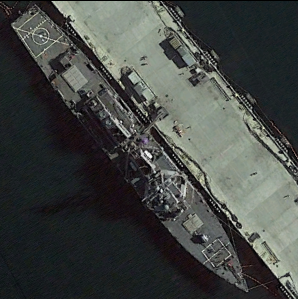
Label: destroyer